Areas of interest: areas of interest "Bao Hua Plaza (North Hua Qiang Road)"
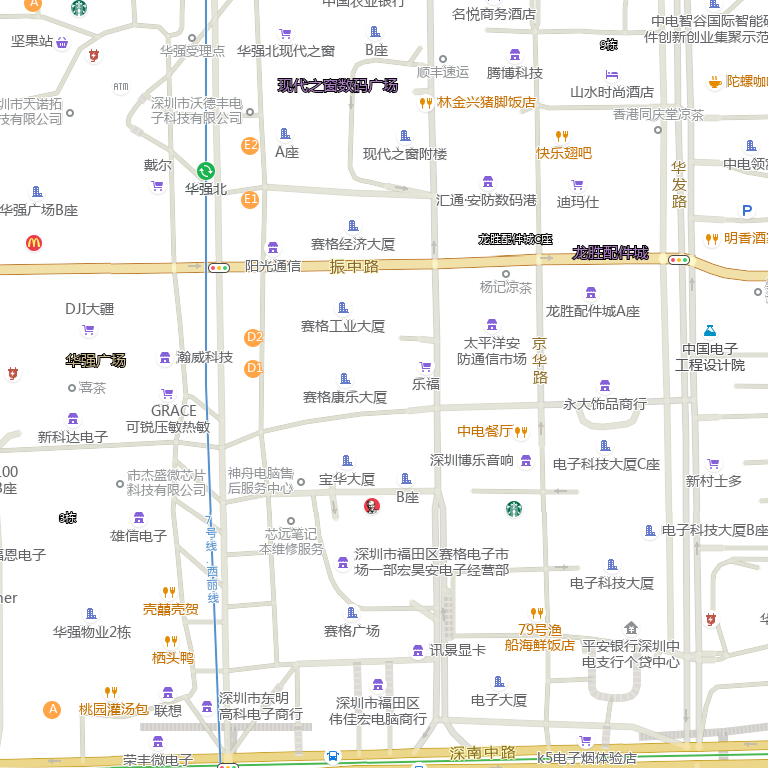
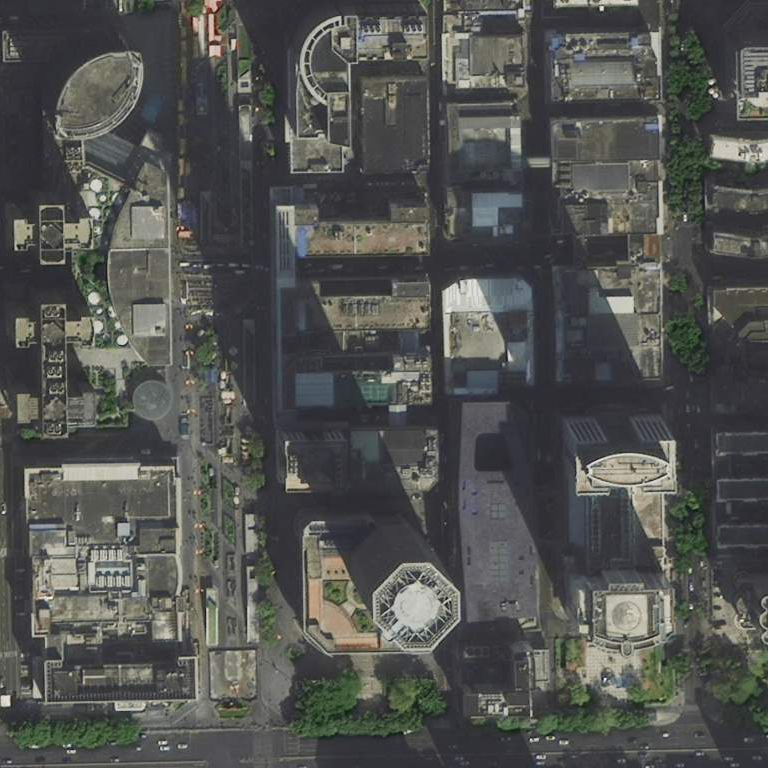